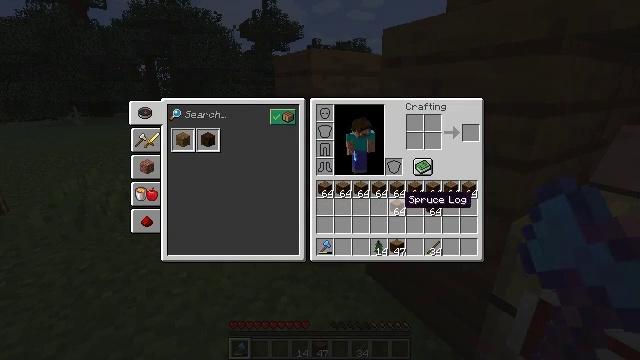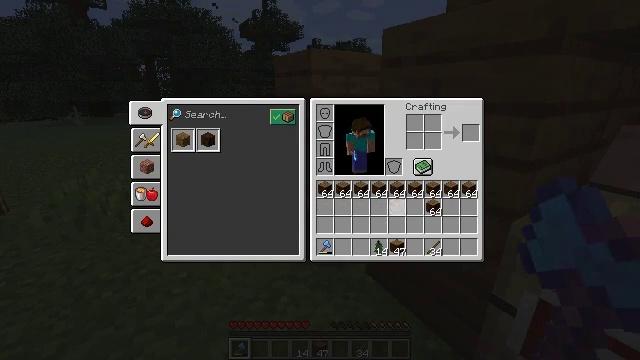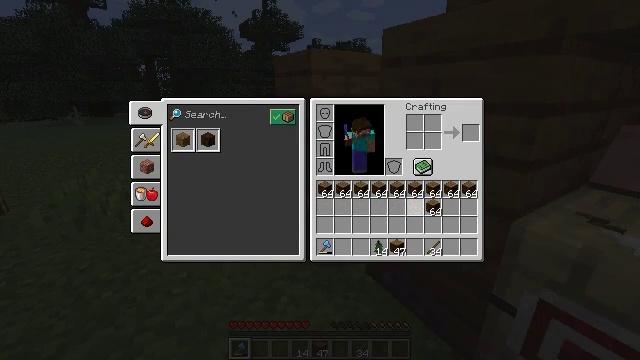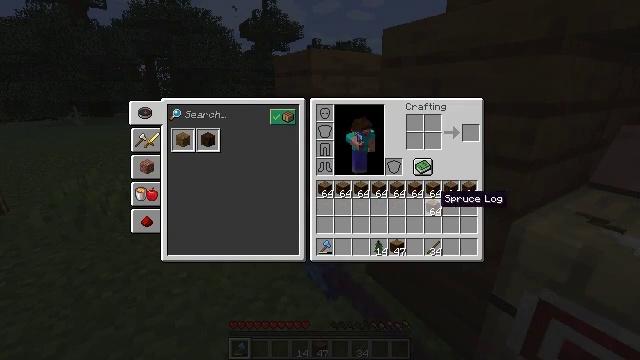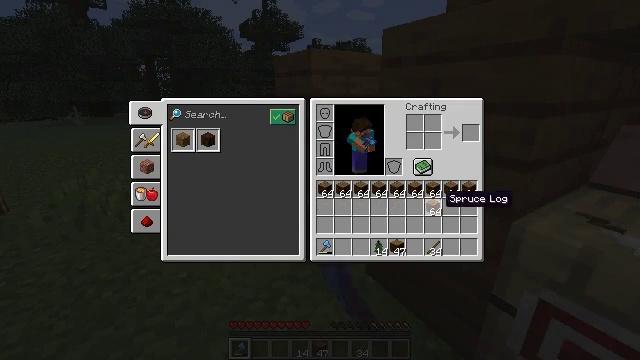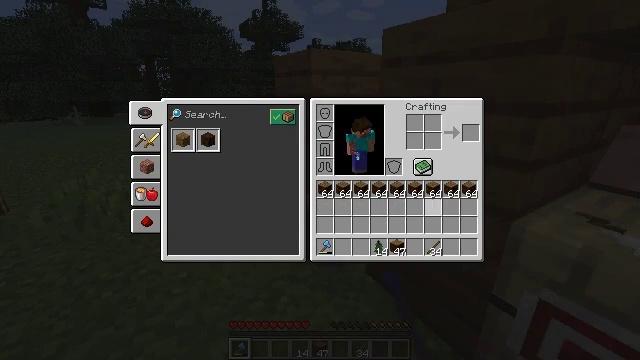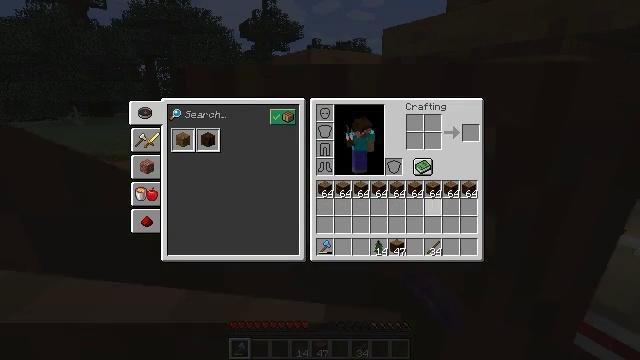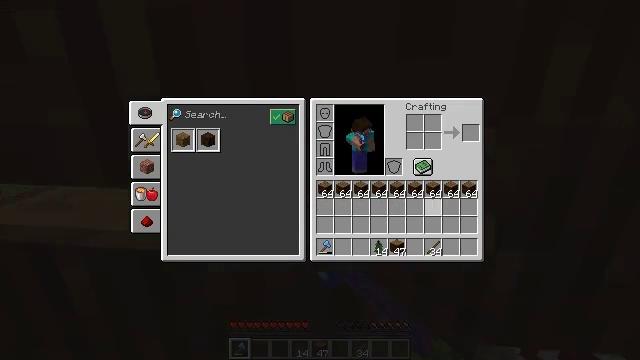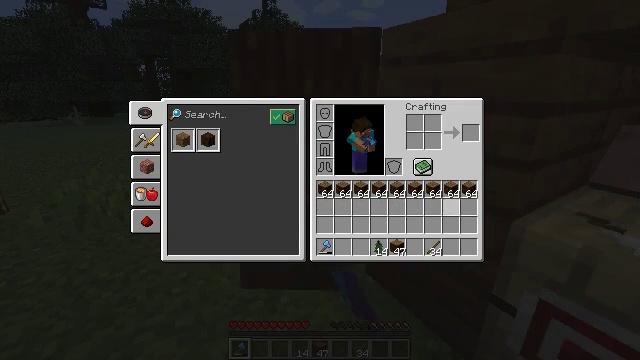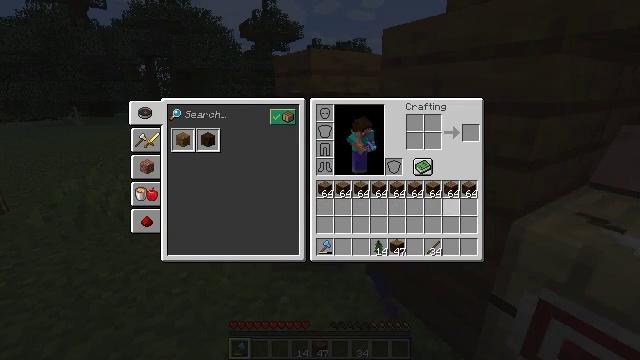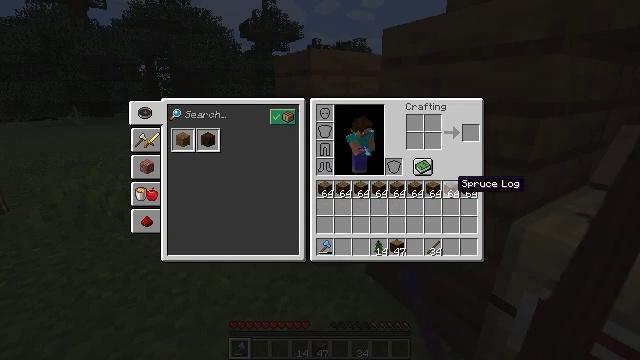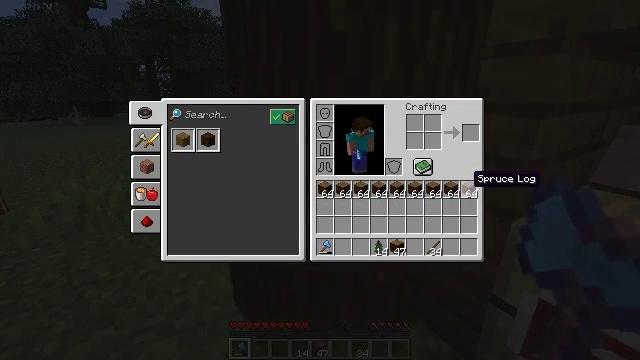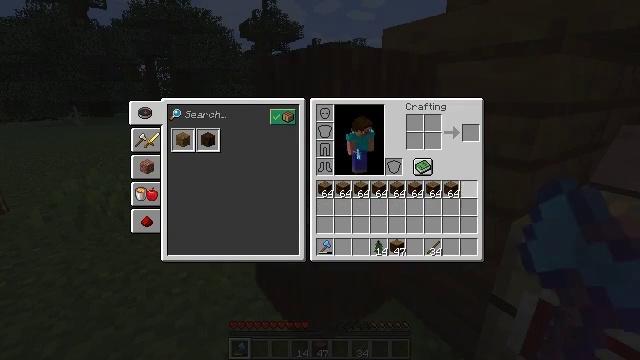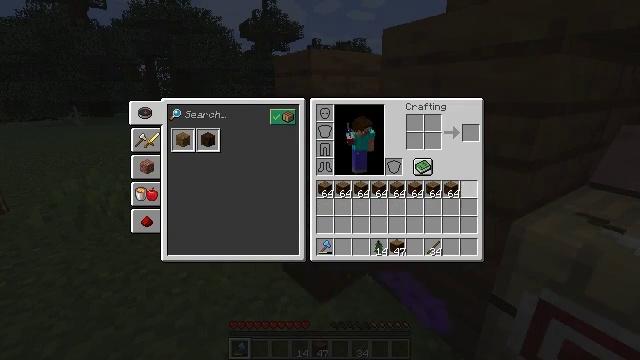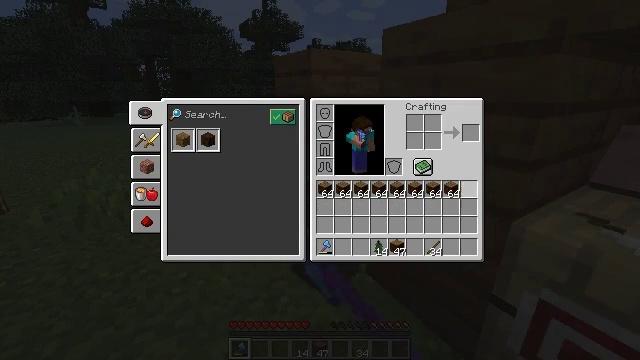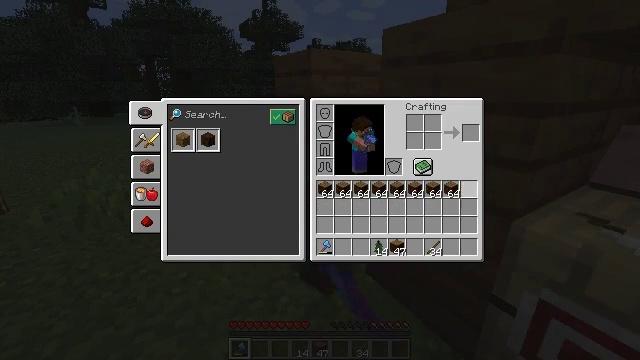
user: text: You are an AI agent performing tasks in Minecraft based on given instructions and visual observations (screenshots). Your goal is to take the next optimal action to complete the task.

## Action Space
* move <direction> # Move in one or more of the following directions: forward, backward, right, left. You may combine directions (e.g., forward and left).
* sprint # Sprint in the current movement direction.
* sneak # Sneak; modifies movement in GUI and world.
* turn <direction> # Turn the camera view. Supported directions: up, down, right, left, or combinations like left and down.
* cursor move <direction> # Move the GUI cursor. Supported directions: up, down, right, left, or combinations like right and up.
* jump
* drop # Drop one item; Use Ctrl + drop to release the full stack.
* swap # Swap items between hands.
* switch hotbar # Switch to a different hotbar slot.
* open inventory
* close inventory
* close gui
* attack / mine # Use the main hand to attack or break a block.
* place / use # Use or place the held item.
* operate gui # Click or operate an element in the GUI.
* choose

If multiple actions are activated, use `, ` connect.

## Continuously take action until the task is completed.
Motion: motion action
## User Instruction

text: Drop a spruce log.
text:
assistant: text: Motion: sprint, drop
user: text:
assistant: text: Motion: sprint, cursor move right, drop
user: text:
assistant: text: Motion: sprint, cursor move right
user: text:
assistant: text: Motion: sprint
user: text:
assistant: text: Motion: sprint, drop
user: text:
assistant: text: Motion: sprint, drop
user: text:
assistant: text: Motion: sprint
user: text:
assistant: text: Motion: sprint, drop
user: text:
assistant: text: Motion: sprint, cursor move up, drop
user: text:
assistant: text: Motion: sprint, drop
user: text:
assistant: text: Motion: sprint, cursor move right
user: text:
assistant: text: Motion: sprint, drop
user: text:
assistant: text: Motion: sprint, drop
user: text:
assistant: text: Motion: sprint, drop
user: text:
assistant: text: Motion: sprint
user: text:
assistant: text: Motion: sprint, cursor move left, drop
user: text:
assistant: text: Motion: sprint, drop
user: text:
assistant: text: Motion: sprint
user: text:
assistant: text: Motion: sprint, drop
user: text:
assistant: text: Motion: sprint, drop
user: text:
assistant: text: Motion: sprint, cursor move left
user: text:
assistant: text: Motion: sprint
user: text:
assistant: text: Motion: sprint, drop
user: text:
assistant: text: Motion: sprint
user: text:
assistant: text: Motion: sprint, drop
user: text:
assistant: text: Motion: sprint, drop
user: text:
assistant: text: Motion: sprint
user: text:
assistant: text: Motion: sprint, drop
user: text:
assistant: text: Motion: sprint, drop
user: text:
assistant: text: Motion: sprint, cursor move left